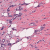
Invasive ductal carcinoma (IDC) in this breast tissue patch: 1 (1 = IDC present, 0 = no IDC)